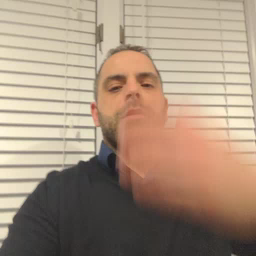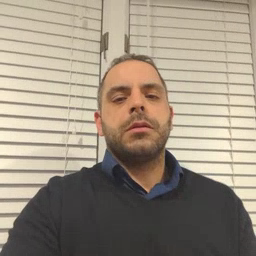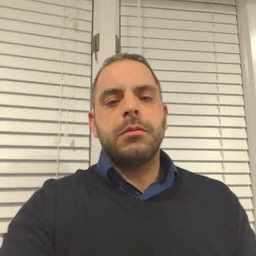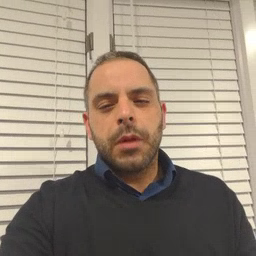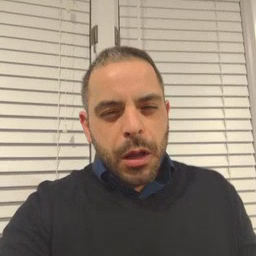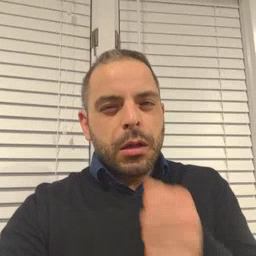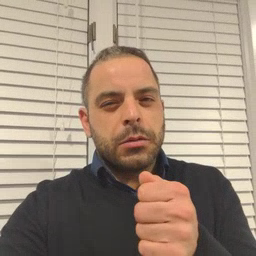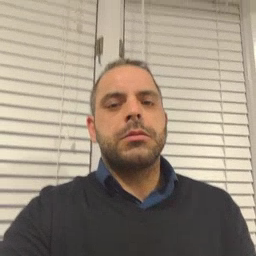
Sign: hide